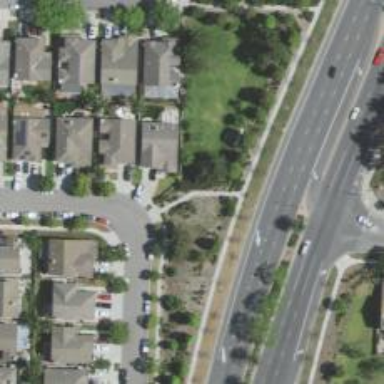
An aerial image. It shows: Footway.